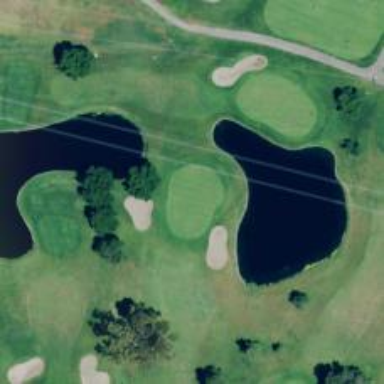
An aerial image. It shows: View of golf hole.